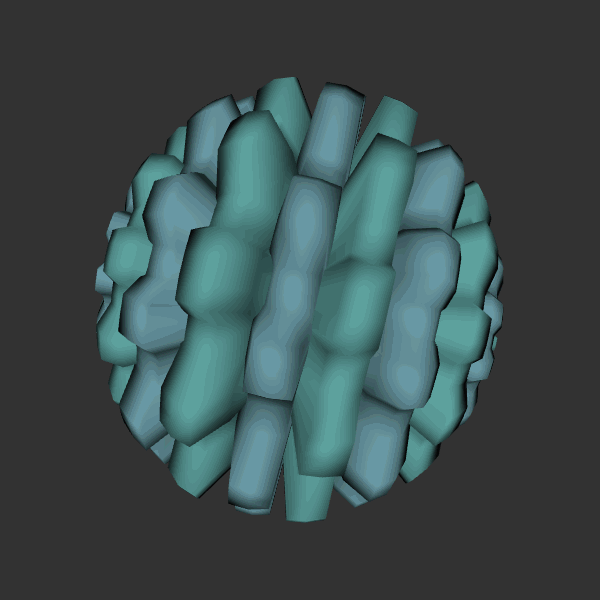
Background: dark